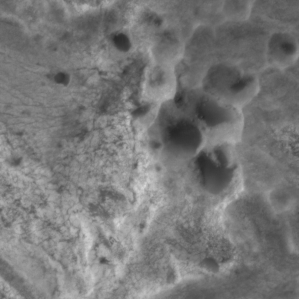
Label: non_frost